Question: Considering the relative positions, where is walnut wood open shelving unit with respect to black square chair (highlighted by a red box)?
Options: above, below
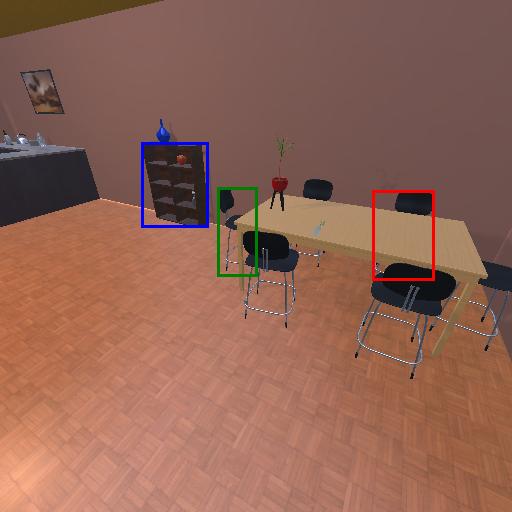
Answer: above